Field crop: tomato
Growth stage: 2
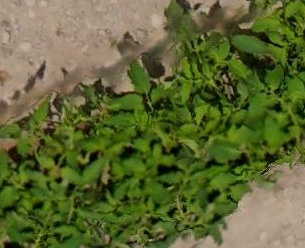
Species: tomato